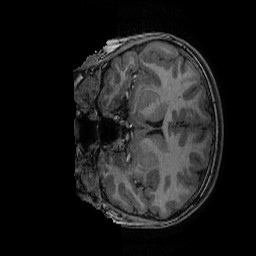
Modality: T1w
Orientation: coronal
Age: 10
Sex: male
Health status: ill
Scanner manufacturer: ge
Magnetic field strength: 3 T
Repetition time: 0.007664 s
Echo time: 0.00342 s